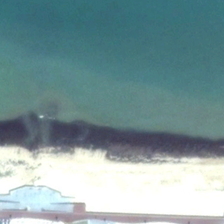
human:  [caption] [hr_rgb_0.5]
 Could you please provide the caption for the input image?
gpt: yellow beach is near a piece of green ocean .

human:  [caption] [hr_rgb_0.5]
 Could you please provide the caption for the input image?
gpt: yellow beach is near a piece of green ocean .

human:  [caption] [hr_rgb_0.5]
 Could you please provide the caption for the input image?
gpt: yellow beach is near a piece of green ocean .

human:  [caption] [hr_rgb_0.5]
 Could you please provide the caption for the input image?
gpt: yellow beach is near a piece of green ocean .

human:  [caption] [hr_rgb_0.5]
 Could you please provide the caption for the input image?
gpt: yellow beach is near a piece of green ocean .